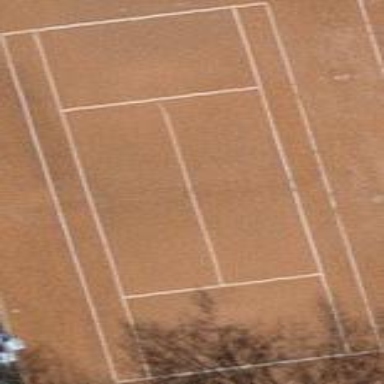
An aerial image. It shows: Sandy tennis court in leisure land pitch.